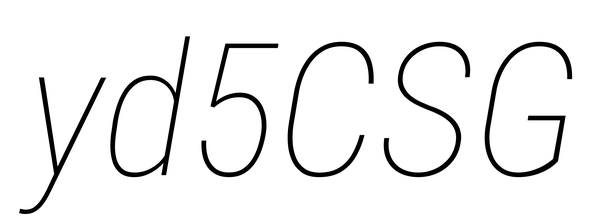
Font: Roboto-Italic_Condensed_Thin_Italic